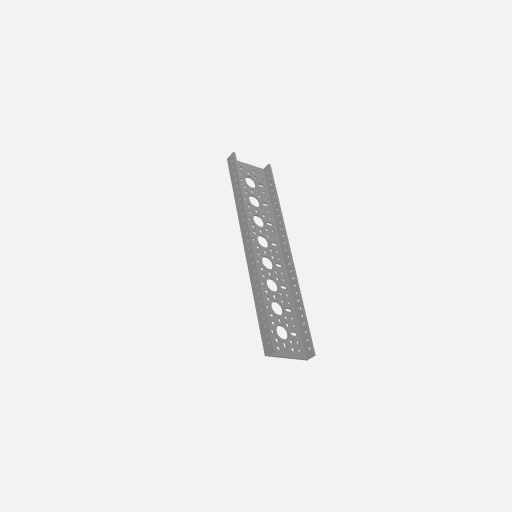
Part: LowSideUChannel8H